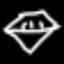
Label: diamond